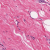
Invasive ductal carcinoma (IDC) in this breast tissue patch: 0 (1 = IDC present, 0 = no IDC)